Question: According to the following table and the code which I constructed as an example, I require a proper code & table from which we can obtain the values of the 'Quantity' & 'Rate'(price) to be displayed as 'Subtotal' (Subtotal = Quantity * Rate). Its little bit confusing to understand the exact logic here.
here my code is given bellow:

'''
from PyQt4 import QtGui, QtCore
import sys
class Example(QtGui.QWidget):
def __init__(self):
super(Example, self).__init__()
self.initUI()
def initUI(self):
self. table = QtGui.QTableWidget(self)
self.table.move(10,70)
self.table.resize(500,300)
self.table_item = QtGui.QTableWidgetItem()
self.table.setRowCount(3)
self.table.verticalHeader().hide()
self.table.setColumnCount(6)
self.table.setEditTriggers(QtGui.QAbstractItemView.NoEditTriggers)
self.fnt = self.table.font()
self.fnt.setPointSize(11)
self.table.setFont(self.fnt)
self.table.setHorizontalHeaderLabels(("S.no, Item Description,Qty,Rate(Rs:),Subtotal,"",").split(','))
self.table.setItem(0,0,QtGui.QTableWidgetItem("1"))
self.table.setItem(0,1, QtGui.QTableWidgetItem("Acne-aid Wash Facial Cleansing"))
self.table.setItem(0,3,QtGui.QTableWidgetItem("191.72"))
self.table.setItem(0,5,QtGui.QTableWidgetItem(""))
self.table.setItem(1,1,QtGui.QTableWidgetItem("Moisturizer"))
self.table.setItem(1,3,QtGui.QTableWidgetItem("90"))
self.table.setItem(1,5,QtGui.QTableWidgetItem(""))
self.table.setItem(1,0,QtGui.QTableWidgetItem("2"))
self.table.setItem(2,0,QtGui.QTableWidgetItem("3"))
self.table.setItem(2,1,QtGui.QTableWidgetItem("Brightening eye cream"))
self.table.setItem(2,3,QtGui.QTableWidgetItem("40"))
self.table.setItem(2,5,QtGui.QTableWidgetItem(""))
for x in range(0,4):
self.spin = QtGui.QSpinBox()
self.spin.setMinimum(1)
self.spin.setMaximum(50)
self.table.setCellWidget(x,2,self.spin)
for x in range(0,4):
self.btn = QtGui.QPushButton(self)
self.btn.setIcon(QtGui.QIcon("trash1.png"))
self.table.setCellWidget(x,5,self.btn)
self.setWindowTitle("To do app")
self.setGeometry(200,300,600,300)
self.show()
def main():
app = QtGui.QApplication(sys.argv)
ex = Example()
sys.exit(app.exec_())
if __name__ == '__main__':
main()
'''
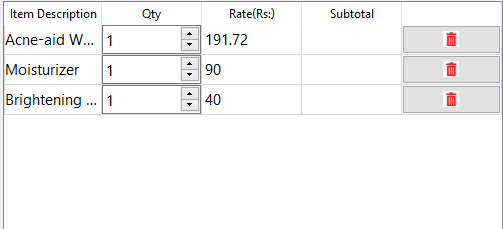
Answer: The solution is to connect the valueChanged signal of the QSpinBox to any slot where the calculated is done, that signal sends the information of the current value but does not indicate the row to which the QSpinBox belongs. For this we use functool.partial to indicate the row (another option is to use a lambda function).
On the other hand I have improved your code, I see that you abuse self, for example in a for-loop the variables that are created inside must not be created using self. Also I have reduced the code with which you create the data.
'''
import sys
from functools import partial
from PyQt4 import QtGui, QtCore
class Example(QtGui.QWidget):
def __init__(self):
super(Example, self).__init__()
self.initUI()
def initUI(self):
self. table = QtGui.QTableWidget(3, 6, self)
self.table.setGeometry(10, 70, 500,300)
self.table.verticalHeader().hide()
self.table.setEditTriggers(QtGui.QAbstractItemView.NoEditTriggers)
fnt = self.table.font()
fnt.setPointSize(11)
self.table.setFont(fnt)
self.table.setHorizontalHeaderLabels(("S.no, Item Description,Qty,Rate(Rs:),Subtotal,"",").split(','))
all_data = [("1", "Acne-aid Wash Facial Cleansing", 191.72, 0),
("2", "AMoisturizer", 90, 0),
("3", "Brightening eye cream", 40, 0)]
for r, row_data in enumerate(all_data):
for c, value in zip((0, 1, 3, 4), row_data):
it = QtGui.QTableWidgetItem(str(value))
self.table.setItem(r, c, it)
for r in range(self.table.rowCount()):
spin = QtGui.QSpinBox(minimum=0, maximum=50)
spin.valueChanged.connect(partial(self.calculateSubTotal, r))
self.table.setCellWidget(r, 2, spin)
btn = QtGui.QPushButton(icon=QtGui.QIcon("trash1.png"))
self.table.setCellWidget(r, 5, btn)
self.setWindowTitle("To do app")
self.setGeometry(200, 300, 600, 300)
self.show()
def calculateSubTotal(self, row, value):
rate = float(self.table.item(row, 3).text())
subtotal = value * rate
item_subtotal = self.table.item(row, 4)
if item_subtotal is None:
item_subtotal = QtGui.QTableWidgetItem()
self.table.setItem(row, 4, item_subtotal)
item_subtotal.setText(str(subtotal))
def main():
app = QtGui.QApplication(sys.argv)
ex = Example()
sys.exit(app.exec_())
if __name__ == '__main__':
main()
'''